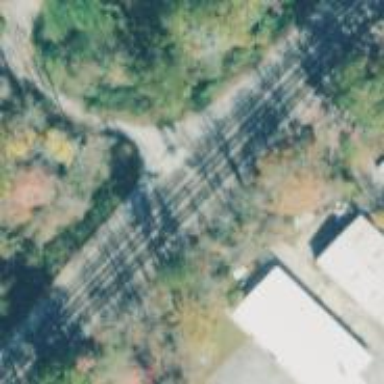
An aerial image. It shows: Railway signal.